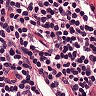
Metastatic tissue present: no